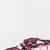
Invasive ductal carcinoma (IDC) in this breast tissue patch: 0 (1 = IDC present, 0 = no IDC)